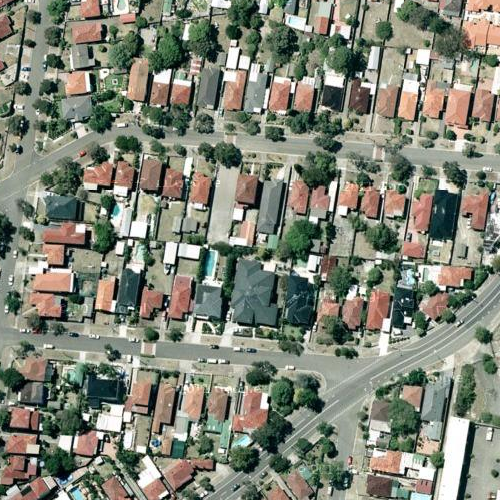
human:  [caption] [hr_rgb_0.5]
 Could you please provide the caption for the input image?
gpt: This is a residential area with many houses arranged neatly and divided by some roads .

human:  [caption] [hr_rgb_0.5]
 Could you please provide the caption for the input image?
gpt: A residential area with some houses arranged neatly .

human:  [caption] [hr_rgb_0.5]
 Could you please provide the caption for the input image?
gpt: Many houses are densely arranged and some roads go through this area .

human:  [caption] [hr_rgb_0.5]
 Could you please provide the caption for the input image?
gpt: A residential area with houses arranged densely and divided by some roads .

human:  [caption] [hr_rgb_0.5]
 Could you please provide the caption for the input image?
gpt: Lots of houses are arranged neatly while some roads go across this area .